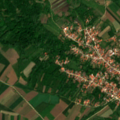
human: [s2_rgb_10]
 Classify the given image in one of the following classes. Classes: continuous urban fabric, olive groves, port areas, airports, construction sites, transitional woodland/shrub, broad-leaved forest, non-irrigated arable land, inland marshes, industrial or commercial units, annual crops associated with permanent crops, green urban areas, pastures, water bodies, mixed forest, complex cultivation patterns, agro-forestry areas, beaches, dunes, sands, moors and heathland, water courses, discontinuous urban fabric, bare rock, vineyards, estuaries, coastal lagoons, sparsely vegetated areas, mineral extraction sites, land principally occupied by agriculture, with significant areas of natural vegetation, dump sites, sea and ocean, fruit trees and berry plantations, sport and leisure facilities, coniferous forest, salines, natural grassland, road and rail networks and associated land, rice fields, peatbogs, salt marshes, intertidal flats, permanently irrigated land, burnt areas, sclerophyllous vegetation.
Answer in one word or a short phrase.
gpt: discontinuous urban fabric, non-irrigated arable land, complex cultivation patterns, land principally occupied by agriculture, with significant areas of natural vegetation, broad-leaved forest